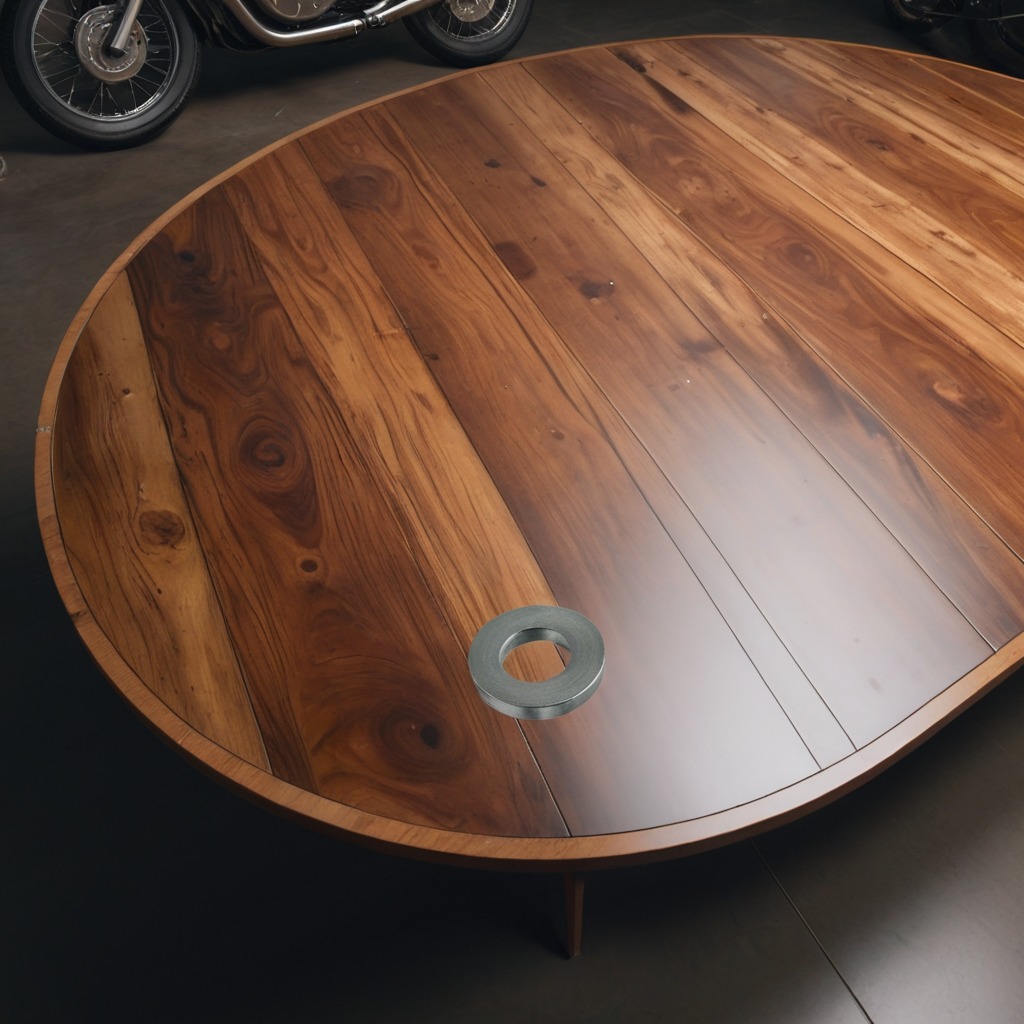
A flat metal washer lies on the oil-spilled wooden table in a vintage motorcycle garage.